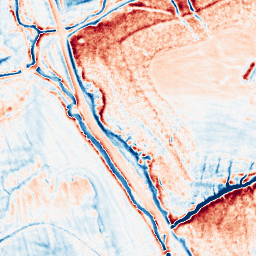
Category: classical
Decomposition family: uniform
Decomposition parameters: size: 10
Upsampling method: edge_directed
Upsampling parameters: scale: 2
Upsampling scale: 2